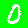
Digit: 0